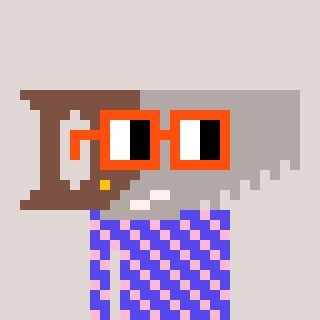
a pixel art character with square orange glasses, a saw-shaped head and a computerblue-colored body on a warm background